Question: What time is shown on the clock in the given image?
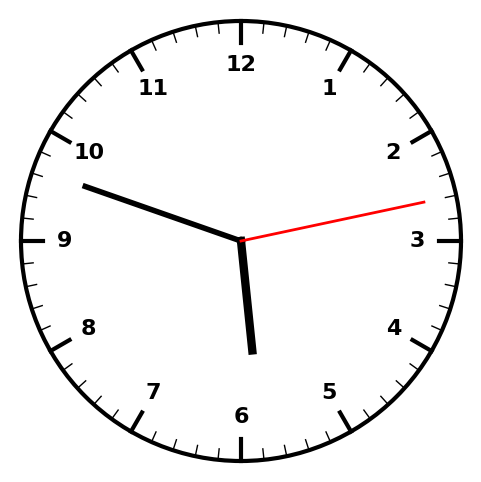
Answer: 05:48:13